Question: I need to replace the default annotation view with my custom annotation view.
I need the do following things:
1. Custom Annotation view with an image view embedded in it.
2. A view below it which contains a label in it.
For more clarification see the image:

In the above image I need to place an image view in the white space which you can see in the image in circular form, next I also need to add a view which contains a label on which I can set any text like me, friends, etc...
So, for this I searched number of questions on stack overflow but didn't got my answer. I don't want it on call out, I just want it simply as annotation when map is rendered. I have tried to make a custom class for this but not getting any idea how to deal with this.
Any help will be highly appreciated
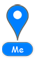
Answer: You could just create your own annotation view:
'''
@import MapKit;
@interface CustomAnnotationView : MKAnnotationView
@end
@interface CustomAnnotationView ()
@property (nonatomic) CGSize textSize;
@property (nonatomic) CGSize textBubbleSize;
@property (nonatomic, weak) UILabel *label;
@property (nonatomic) CGFloat lineWidth;
@property (nonatomic) CGFloat pinRadius;
@property (nonatomic) CGFloat pinHeight;
@property (nonatomic, strong) UIBezierPath *pinPath;
@property (nonatomic, strong) UIBezierPath *textBubblePath;
@end
@implementation CustomAnnotationView
- (instancetype)initWithAnnotation:(id<MKAnnotation>)annotation reuseIdentifier:(NSString *)reuseIdentifier {
self = [super initWithAnnotation:annotation reuseIdentifier:reuseIdentifier];
if (self) {
self.lineWidth = 1.0;
self.pinHeight = 40;
self.pinRadius = 15;
UILabel *label = [[UILabel alloc] init];
label.textAlignment = NSTextAlignmentCenter;
label.font = [UIFont preferredFontForTextStyle:UIFontTextStyleCallout];
label.textColor = [UIColor whiteColor];
[self addSubview:label];
self.label = label;
[self adjustLabelWidth:annotation];
self.opaque = false;
}
return self;
}
- (void)setAnnotation:(id<MKAnnotation>)annotation {
[super setAnnotation:annotation];
if (annotation) [self adjustLabelWidth:annotation];
}
- (void)adjustLabelWidth:(id<MKAnnotation>)annotation {
NSString *title = [annotation title];
NSDictionary *attributes = @{NSFontAttributeName : self.label.font};
self.textSize = [title sizeWithAttributes:attributes];
CGFloat delta = self.textSize.height * (1.0 - sinf(M_PI_4)) * 0.55;
self.textBubbleSize = CGSizeMake(self.textSize.width + delta * 2, self.textSize.height + delta * 2);
self.label.frame = CGRectMake(0, self.pinHeight, self.textBubbleSize.width, self.textBubbleSize.height);
self.label.text = title;
self.frame = CGRectMake(0, 0, self.textBubbleSize.width, self.pinHeight + self.textBubbleSize.height);
self.centerOffset = CGPointMake(0, self.frame.size.height / 2.0 - self.pinHeight);
}
- (void)drawRect:(CGRect)rect {
CGFloat radius = self.pinRadius - self.lineWidth / 2.0;
CGPoint startPoint = CGPointMake(self.textBubbleSize.width / 2.0, self.pinHeight);
CGPoint center = CGPointMake(self.textBubbleSize.width / 2, self.pinRadius);
CGPoint nextPoint;
// pin
self.pinPath = [UIBezierPath bezierPath];
[self.pinPath moveToPoint:startPoint];
nextPoint = CGPointMake(self.textBubbleSize.width / 2 - radius, self.pinRadius);
[self.pinPath addCurveToPoint:nextPoint
controlPoint1:CGPointMake(startPoint.x, startPoint.y - (startPoint.y - nextPoint.y) / 2.0)
controlPoint2:CGPointMake(nextPoint.x, nextPoint.y + (startPoint.y - nextPoint.y) / 2.0)];
[self.pinPath addArcWithCenter:center radius:radius startAngle:M_PI endAngle:0 clockwise:TRUE];
nextPoint = startPoint;
startPoint = self.pinPath.currentPoint;
[self.pinPath addCurveToPoint:nextPoint
controlPoint1:CGPointMake(startPoint.x, startPoint.y - (startPoint.y - nextPoint.y) / 2.0)
controlPoint2:CGPointMake(nextPoint.x, nextPoint.y + (startPoint.y - nextPoint.y) / 2.0)];
[[UIColor blackColor] setStroke];
[[UIColor colorWithRed:0.0 green:0.5 blue:1.0 alpha:0.8] setFill];
self.pinPath.lineWidth = self.lineWidth;
[self.pinPath fill];
[self.pinPath stroke];
[self.pinPath closePath];
// bubble around label
if ([self.annotation.title length] > 0) {
self.textBubblePath = [UIBezierPath bezierPath];
CGRect bubbleRect = CGRectInset(CGRectMake(0, self.pinHeight, self.textBubbleSize.width, self.textBubbleSize.height), self.lineWidth / 2, self.lineWidth / 2);
self.textBubblePath = [UIBezierPath bezierPathWithRoundedRect:bubbleRect
cornerRadius:bubbleRect.size.height / 2];
self.textBubblePath.lineWidth = self.lineWidth;
[self.textBubblePath fill];
[self.textBubblePath stroke];
} else {
self.textBubblePath = nil;
}
// center white dot
self.pinPath = [UIBezierPath bezierPathWithArcCenter:center radius:radius / 3.0 startAngle:0 endAngle:M_PI * 2.0 clockwise:TRUE];
self.pinPath.lineWidth = self.lineWidth;
[[UIColor whiteColor] setFill];
[self.pinPath fill];
}
- (UIView *)hitTest:(CGPoint)point withEvent:(nullable UIEvent *)event {
if ([self.pinPath containsPoint:point] || [self.textBubblePath containsPoint:point])
return self;
return nil;
}
@end
'''
That yields something like:
<URL>
Clearly, you can customize this to your heart's content, but it illustrates the basic idea: Write a 'MKAnnotationView' subclass that overrides 'initWithAnnotation:reuseIdentifier:' and implement your own 'drawRect'.